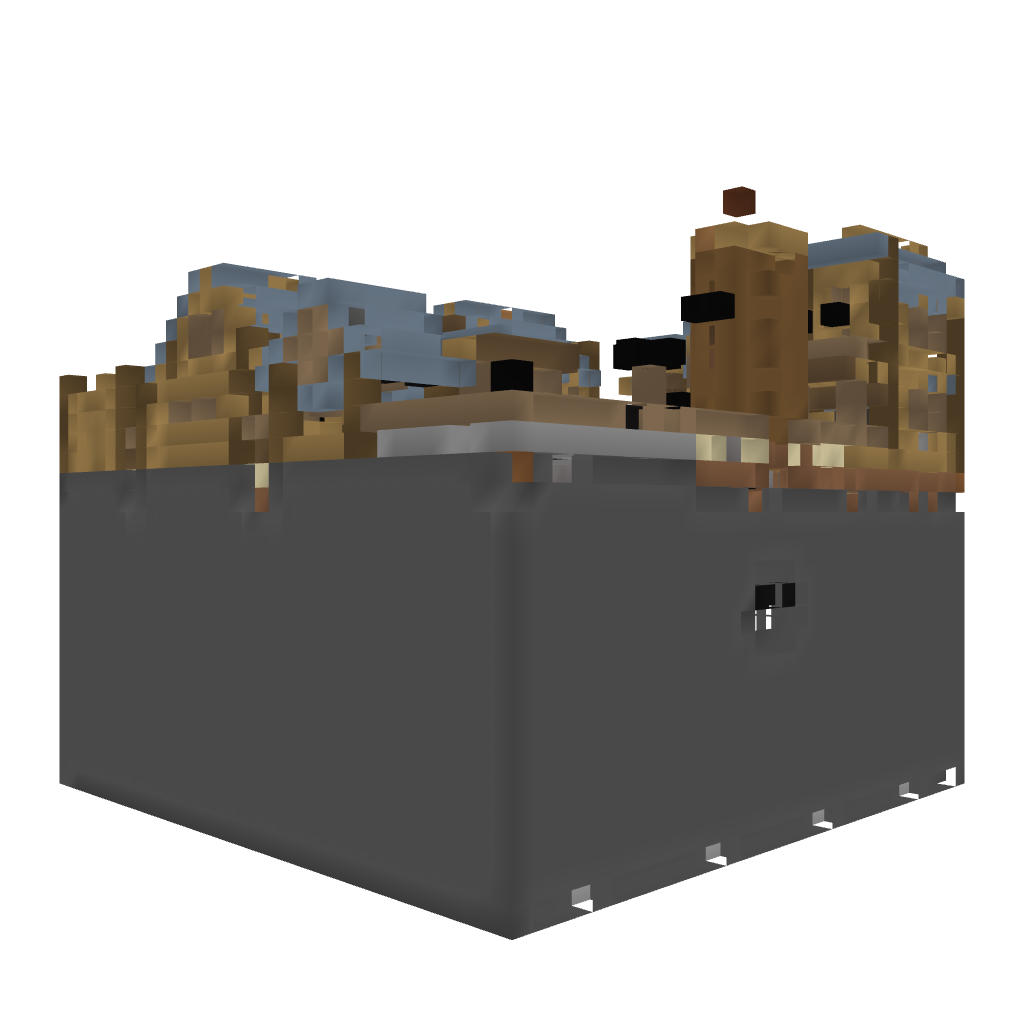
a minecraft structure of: Wild west spawn town